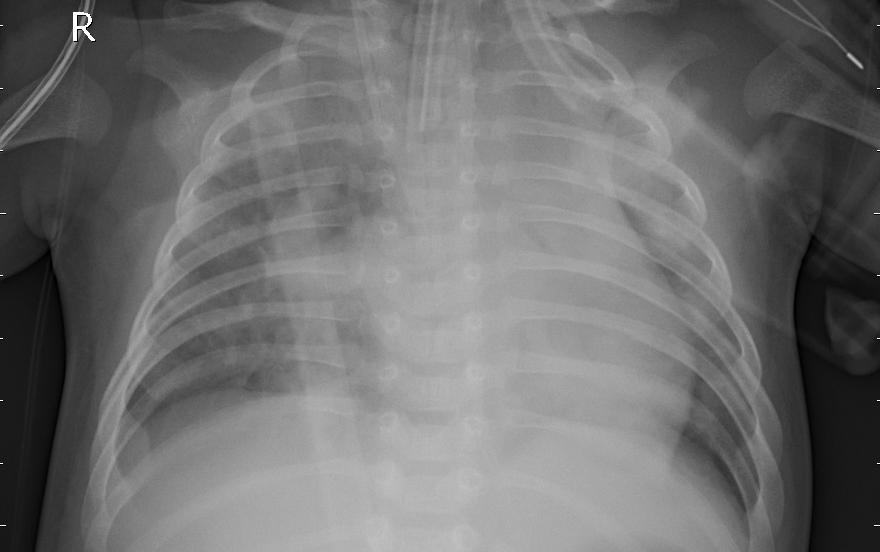
Diagnosis: PNEUMONIA